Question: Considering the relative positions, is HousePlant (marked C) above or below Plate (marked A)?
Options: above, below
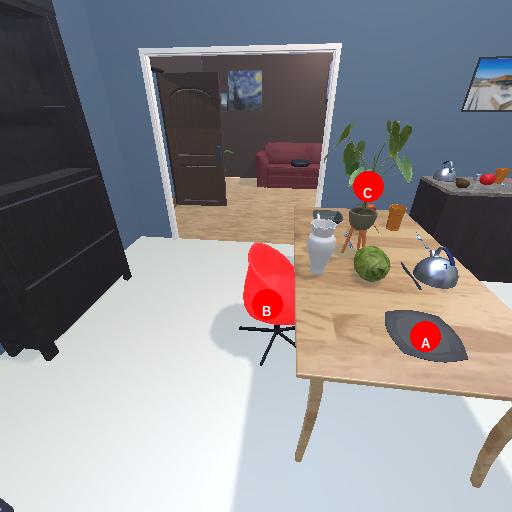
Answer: above